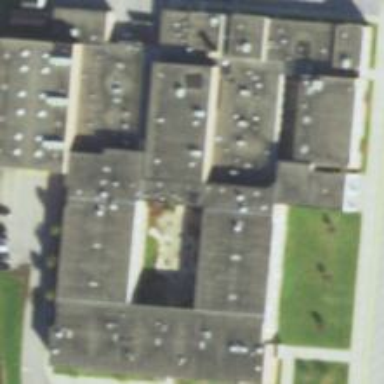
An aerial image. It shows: School with the designation "School."